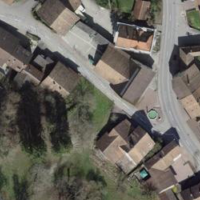
EUNIS habitat code: 54
Species observed at this site:
Passer montanus
Chelidonium majus
Sturnus vulgaris
Troglodytes troglodytes
Hirundo rustica
Parus major
Phoenicurus ochruros
Passer domesticus
Fringilla coelebs
Motacilla alba
Delichon urbicum
Turdus merula